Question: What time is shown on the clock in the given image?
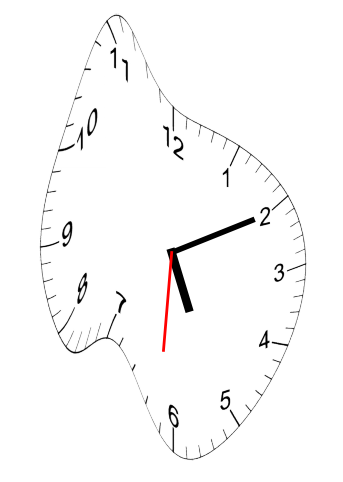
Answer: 05:10:31